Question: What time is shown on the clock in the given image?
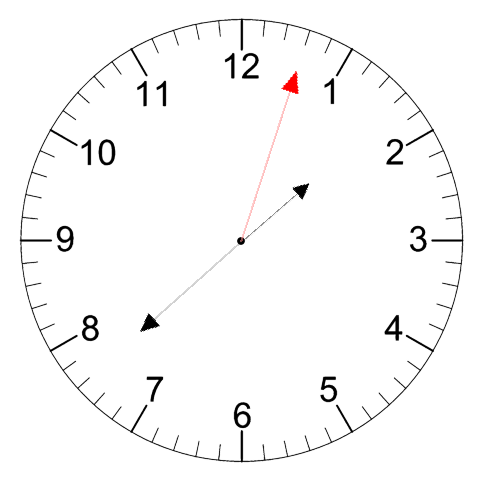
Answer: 01:38:03